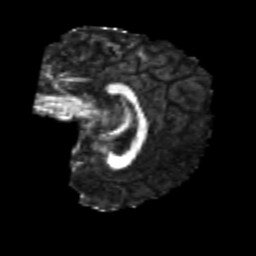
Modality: FA
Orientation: sagittal
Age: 21
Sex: female
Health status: healthy
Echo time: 0.074 s